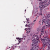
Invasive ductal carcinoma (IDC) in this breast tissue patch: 1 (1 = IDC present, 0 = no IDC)